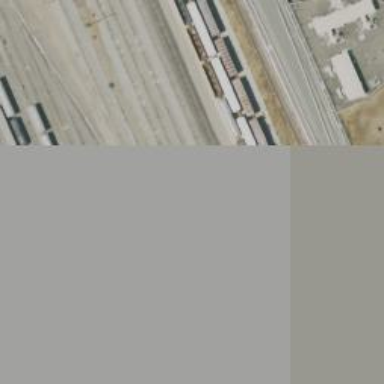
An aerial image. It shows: Railway level crossing.